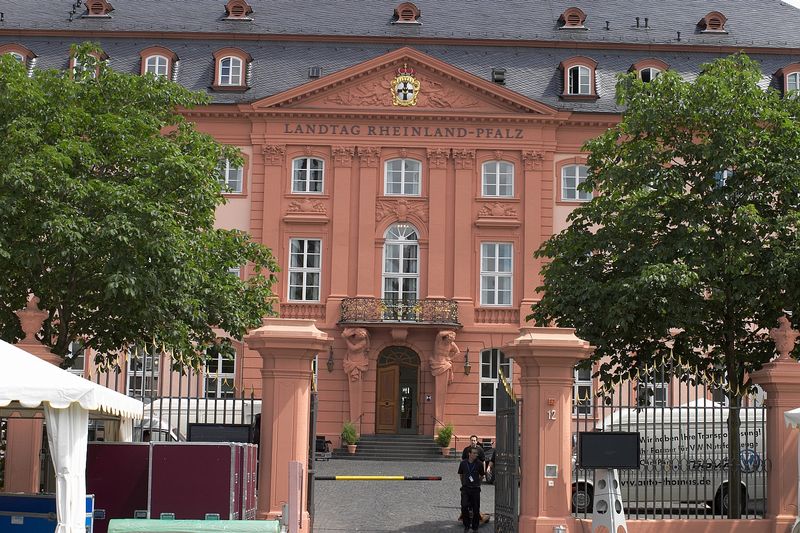
Titel: Deutschhaus (Landtagsgebäude) in Mainz
Künstler: Freiherr von Ritter zu Grünstein
Standort: Mainz (EU - D - RP)
Schlagwörter: baum, bäume, menschen, fenster, dach, gebäude, haus, rot, zaun, steine, brüstung, gitter, balkon, fassade, giebel, pilaster, auto, figuren, treppe, tor, foto, eingang, gauben, rathaus, kapitell, dreiecksgiebel, portal, wappen, schranke, pavillion, autos, zelt, hausfassade, tempelfront, tympanon, lisene, eingangsfront, landtag, regierung, pfalz, atlanten, rheinland, vw, rheinland-pfalz, bnalkon